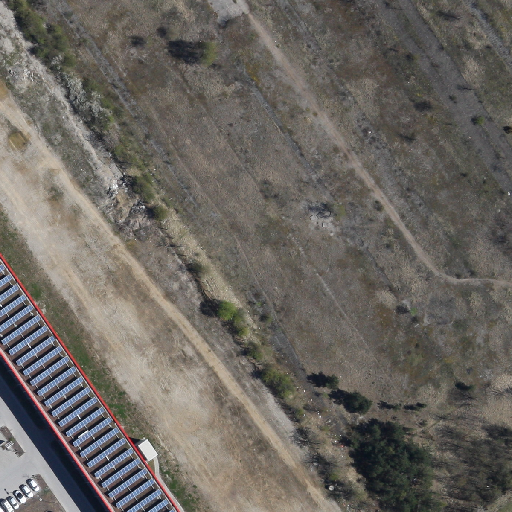
Referring expression: light-duty vehicle